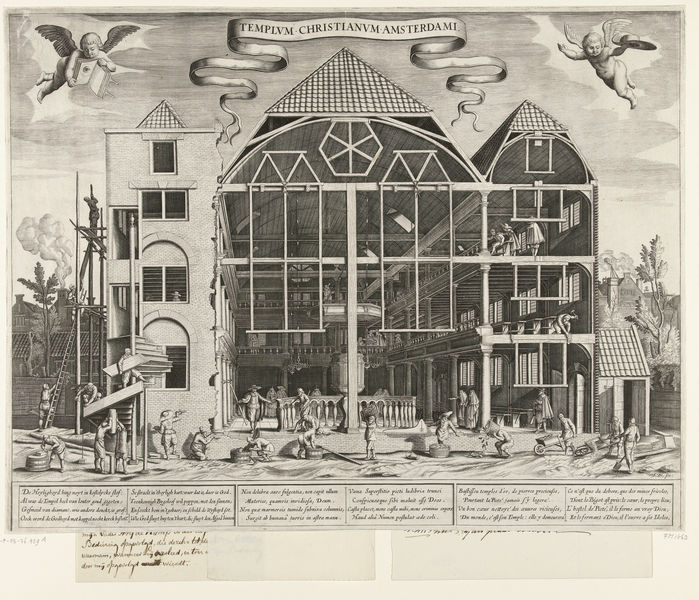
Titel: De Remonstrantse kerk aan de Keizersgracht in aanbouw
Künstler: Frans Brun
Standort: Amsterdam
Institution: Rijksmuseum
Schlagwörter: baum, bäume, fenster, zeichnung, dach, gebäude, haus, architektur, spiegelung, qualm, rauch, schornstein, engel, schrift, schubkarre, leiter, treppe, halle, gerüst, schnitt, radierung, fass, handwerker, bibliothek, putten, streben, amsterdam, schriftband, baumeister, tröge, bauleute, templum christianum amsterdami